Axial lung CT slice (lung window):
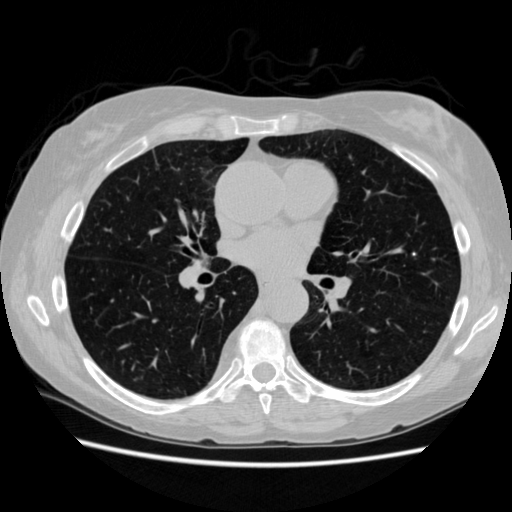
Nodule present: no